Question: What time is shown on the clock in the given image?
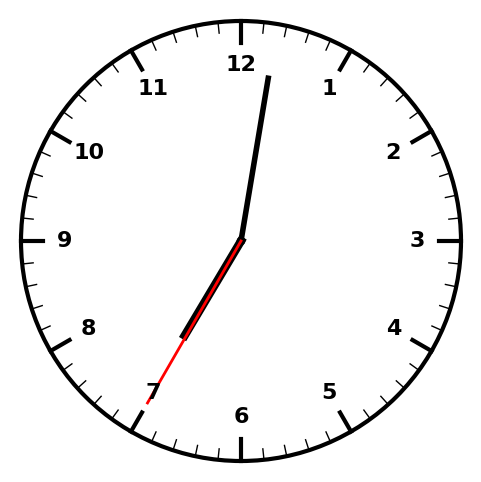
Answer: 07:01:35